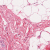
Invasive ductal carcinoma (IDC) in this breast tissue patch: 0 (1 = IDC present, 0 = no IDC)